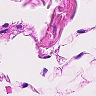
Metastatic tissue present: no